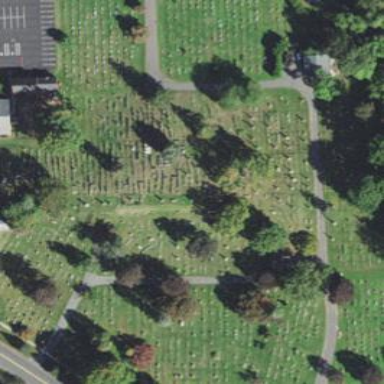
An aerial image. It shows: Cemetery.